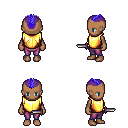
a pixel art fantasy rpg character, female body template, human, dark skin, gold chest armor, magenta pants, blue short mohawk hairstyle, dagger, four views (front, back, left, right), 2x2 character sprite sheet, small pixel art, hard edges, no anti-aliasing